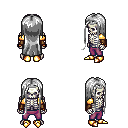
a pixel art fantasy rpg character, male body template, skeleton, gold arm armor, magenta pants, white extra-long hairstyle, silver tiara, leather bracers, gold boots, four views (front, back, left, right), 2x2 character sprite sheet, small pixel art, hard edges, no anti-aliasing